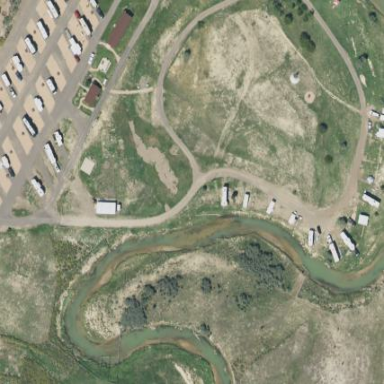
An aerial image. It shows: Caravan site with sanitary dump station available.